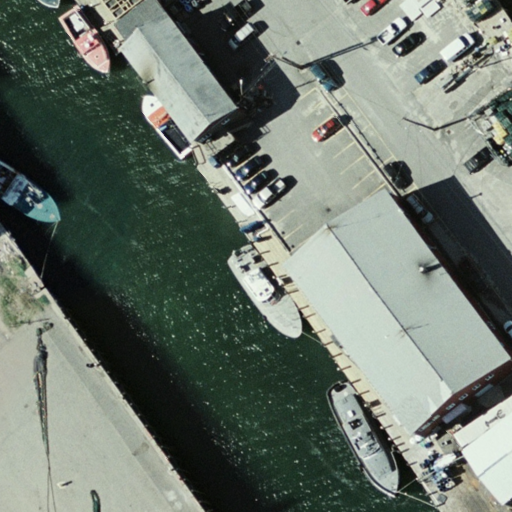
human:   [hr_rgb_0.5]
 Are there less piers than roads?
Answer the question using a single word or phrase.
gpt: yes

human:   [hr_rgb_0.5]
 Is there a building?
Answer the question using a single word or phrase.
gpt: yes

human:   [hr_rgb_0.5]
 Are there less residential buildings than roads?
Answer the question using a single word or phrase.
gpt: no

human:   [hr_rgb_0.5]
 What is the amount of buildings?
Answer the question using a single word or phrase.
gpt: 3

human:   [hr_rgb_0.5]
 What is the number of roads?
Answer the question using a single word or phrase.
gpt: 3

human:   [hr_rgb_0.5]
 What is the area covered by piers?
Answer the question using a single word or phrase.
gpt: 49m2

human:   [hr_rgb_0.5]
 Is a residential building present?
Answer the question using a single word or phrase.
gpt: yes

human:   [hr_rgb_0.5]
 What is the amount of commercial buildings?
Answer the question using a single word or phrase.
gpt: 0

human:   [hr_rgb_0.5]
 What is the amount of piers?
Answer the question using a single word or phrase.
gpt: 1

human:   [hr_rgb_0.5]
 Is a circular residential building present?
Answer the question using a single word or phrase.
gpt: no

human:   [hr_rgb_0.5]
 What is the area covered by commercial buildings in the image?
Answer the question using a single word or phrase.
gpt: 0m2

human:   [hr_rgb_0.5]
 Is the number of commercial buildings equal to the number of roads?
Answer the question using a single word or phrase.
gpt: no

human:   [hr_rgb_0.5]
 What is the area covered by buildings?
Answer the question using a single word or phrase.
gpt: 1488m2

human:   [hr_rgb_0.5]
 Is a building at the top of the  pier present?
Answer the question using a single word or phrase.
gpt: no

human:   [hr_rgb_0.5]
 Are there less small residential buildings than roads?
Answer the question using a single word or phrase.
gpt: yes

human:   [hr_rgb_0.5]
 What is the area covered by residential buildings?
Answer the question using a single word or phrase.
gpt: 1488m2

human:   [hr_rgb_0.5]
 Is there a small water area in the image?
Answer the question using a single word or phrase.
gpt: no

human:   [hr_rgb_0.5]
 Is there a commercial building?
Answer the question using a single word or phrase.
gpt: no

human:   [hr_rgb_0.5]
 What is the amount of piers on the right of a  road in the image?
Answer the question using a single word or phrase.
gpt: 0

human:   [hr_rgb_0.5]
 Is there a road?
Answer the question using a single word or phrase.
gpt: yes

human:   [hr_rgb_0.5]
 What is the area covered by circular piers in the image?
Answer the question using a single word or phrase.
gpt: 0m2

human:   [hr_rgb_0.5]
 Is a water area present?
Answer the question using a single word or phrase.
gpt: no

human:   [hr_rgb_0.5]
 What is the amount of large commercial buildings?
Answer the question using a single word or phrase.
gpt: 0

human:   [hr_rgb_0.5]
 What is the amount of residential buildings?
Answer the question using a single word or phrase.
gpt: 3

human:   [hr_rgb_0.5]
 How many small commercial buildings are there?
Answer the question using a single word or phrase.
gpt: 0

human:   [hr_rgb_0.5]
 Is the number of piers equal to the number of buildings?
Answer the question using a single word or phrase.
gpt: no

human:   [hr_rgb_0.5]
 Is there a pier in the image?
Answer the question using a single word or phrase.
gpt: yes

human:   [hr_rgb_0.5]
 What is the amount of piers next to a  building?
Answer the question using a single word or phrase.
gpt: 1

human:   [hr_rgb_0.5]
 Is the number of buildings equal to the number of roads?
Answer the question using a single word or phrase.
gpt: yes

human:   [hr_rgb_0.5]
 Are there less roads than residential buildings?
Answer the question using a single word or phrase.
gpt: no

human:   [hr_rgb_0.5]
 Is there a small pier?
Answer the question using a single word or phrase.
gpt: yes

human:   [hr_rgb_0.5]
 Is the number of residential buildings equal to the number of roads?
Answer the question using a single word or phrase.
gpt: yes

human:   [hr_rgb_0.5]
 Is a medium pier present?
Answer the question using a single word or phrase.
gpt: no

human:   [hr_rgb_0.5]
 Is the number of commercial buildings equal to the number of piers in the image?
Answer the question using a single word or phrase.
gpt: no

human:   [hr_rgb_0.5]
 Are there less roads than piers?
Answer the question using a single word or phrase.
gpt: no

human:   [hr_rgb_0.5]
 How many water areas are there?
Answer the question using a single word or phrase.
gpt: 0

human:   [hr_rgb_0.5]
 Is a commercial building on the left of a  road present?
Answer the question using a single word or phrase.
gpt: no

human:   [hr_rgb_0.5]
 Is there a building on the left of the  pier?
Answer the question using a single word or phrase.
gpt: no

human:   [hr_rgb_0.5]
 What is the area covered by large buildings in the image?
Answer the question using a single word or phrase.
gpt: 1179m2

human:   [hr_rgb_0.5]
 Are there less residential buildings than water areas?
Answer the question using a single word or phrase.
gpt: no

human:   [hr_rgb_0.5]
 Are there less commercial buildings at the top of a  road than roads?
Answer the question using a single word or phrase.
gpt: yes

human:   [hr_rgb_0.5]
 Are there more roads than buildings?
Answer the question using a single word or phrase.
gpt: no

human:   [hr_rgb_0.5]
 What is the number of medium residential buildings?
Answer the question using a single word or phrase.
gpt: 1

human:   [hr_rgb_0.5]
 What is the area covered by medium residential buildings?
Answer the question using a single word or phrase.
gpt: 306m2

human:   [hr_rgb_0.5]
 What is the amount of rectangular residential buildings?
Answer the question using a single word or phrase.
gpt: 3

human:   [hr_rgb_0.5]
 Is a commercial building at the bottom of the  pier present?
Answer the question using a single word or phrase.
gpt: no

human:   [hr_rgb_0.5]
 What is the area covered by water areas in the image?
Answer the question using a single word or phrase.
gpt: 0m2

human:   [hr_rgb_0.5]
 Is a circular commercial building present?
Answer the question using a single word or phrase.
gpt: no

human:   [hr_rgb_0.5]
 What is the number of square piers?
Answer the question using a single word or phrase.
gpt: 0

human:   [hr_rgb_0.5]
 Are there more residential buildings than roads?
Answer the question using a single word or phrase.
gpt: no

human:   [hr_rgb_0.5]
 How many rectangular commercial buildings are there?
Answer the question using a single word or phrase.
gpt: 0

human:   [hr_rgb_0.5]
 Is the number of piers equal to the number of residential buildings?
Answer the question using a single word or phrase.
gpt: no

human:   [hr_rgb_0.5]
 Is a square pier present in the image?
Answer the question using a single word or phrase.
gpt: no

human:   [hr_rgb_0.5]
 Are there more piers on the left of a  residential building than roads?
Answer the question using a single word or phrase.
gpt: no

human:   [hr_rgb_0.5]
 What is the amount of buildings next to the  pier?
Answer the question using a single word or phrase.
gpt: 3

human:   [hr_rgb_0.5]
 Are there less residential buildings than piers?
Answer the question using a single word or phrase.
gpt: no

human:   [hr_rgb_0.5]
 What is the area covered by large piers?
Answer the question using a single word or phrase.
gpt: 0m2

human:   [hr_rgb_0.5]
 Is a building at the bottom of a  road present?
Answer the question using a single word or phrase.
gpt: yes

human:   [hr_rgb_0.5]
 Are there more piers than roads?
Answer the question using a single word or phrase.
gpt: no

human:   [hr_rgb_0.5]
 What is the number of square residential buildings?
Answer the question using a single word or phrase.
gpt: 0

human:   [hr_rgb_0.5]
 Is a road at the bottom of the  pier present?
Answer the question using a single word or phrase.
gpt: yes

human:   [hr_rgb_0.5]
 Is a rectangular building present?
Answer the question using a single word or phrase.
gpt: yes

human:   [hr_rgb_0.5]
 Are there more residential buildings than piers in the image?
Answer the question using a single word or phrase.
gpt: yes

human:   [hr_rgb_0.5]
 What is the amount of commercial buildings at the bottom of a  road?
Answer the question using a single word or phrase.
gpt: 0